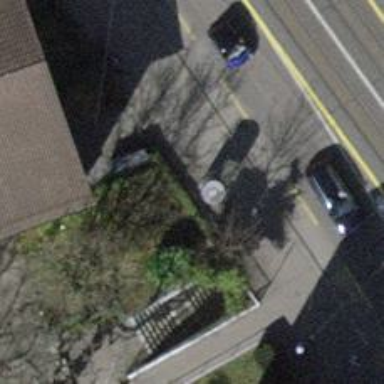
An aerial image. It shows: Telephone amenity.